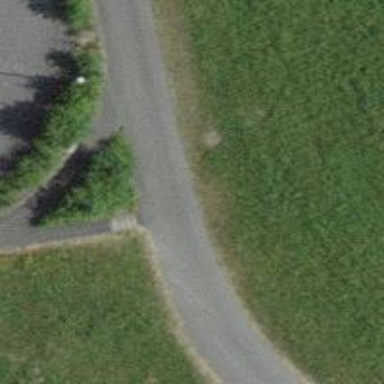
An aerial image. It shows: Road with steps.